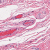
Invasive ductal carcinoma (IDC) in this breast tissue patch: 0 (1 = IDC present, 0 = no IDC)